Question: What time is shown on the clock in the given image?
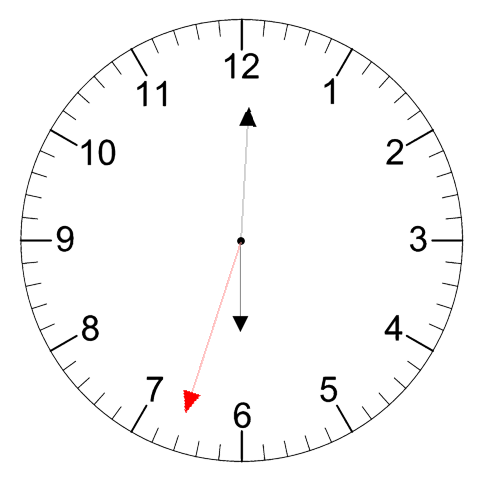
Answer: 06:00:33